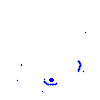
Particle: kaon